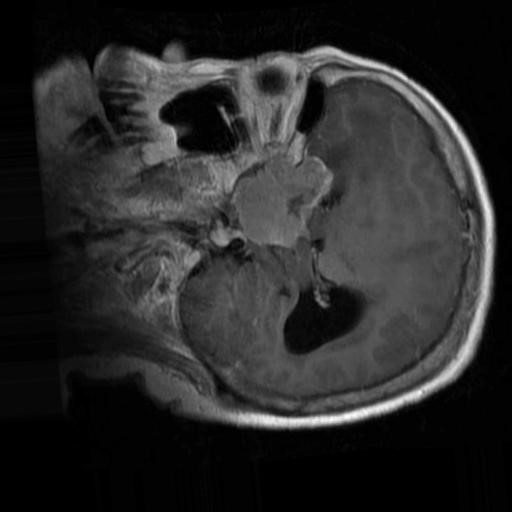
Label: brain_menin